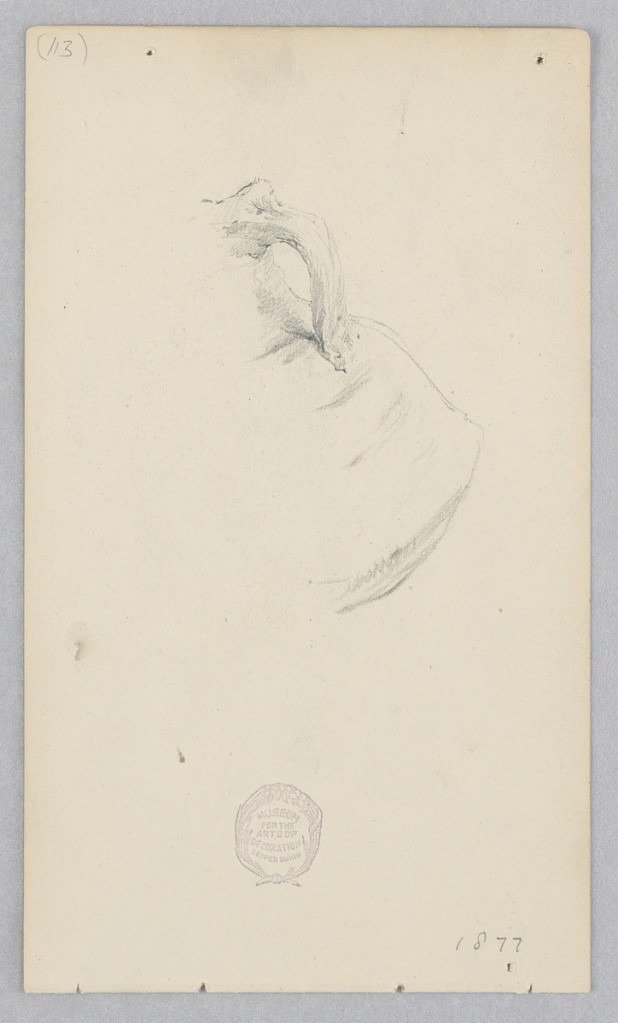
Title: Jar
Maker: Robert Frederick Blum, American, 1857–1903
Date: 1877
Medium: Graphite on wove paper
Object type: Drawing
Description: Partial sketch of a ceramic jar.